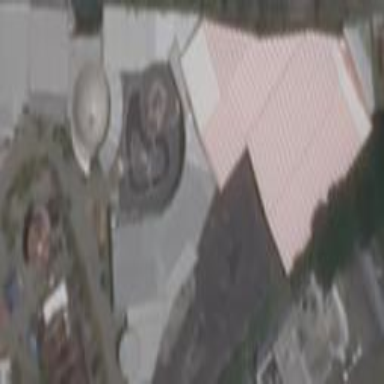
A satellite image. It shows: Building located in theme park.